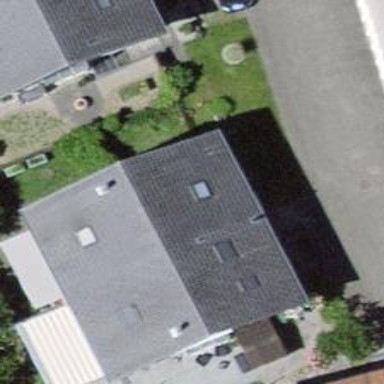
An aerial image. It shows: Terrace building.